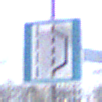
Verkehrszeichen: NothalteUndPannenbucht
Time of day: MorningAfternoon
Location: Outdoor (Urban)
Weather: Overcast
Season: NotSpecified
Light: Natural